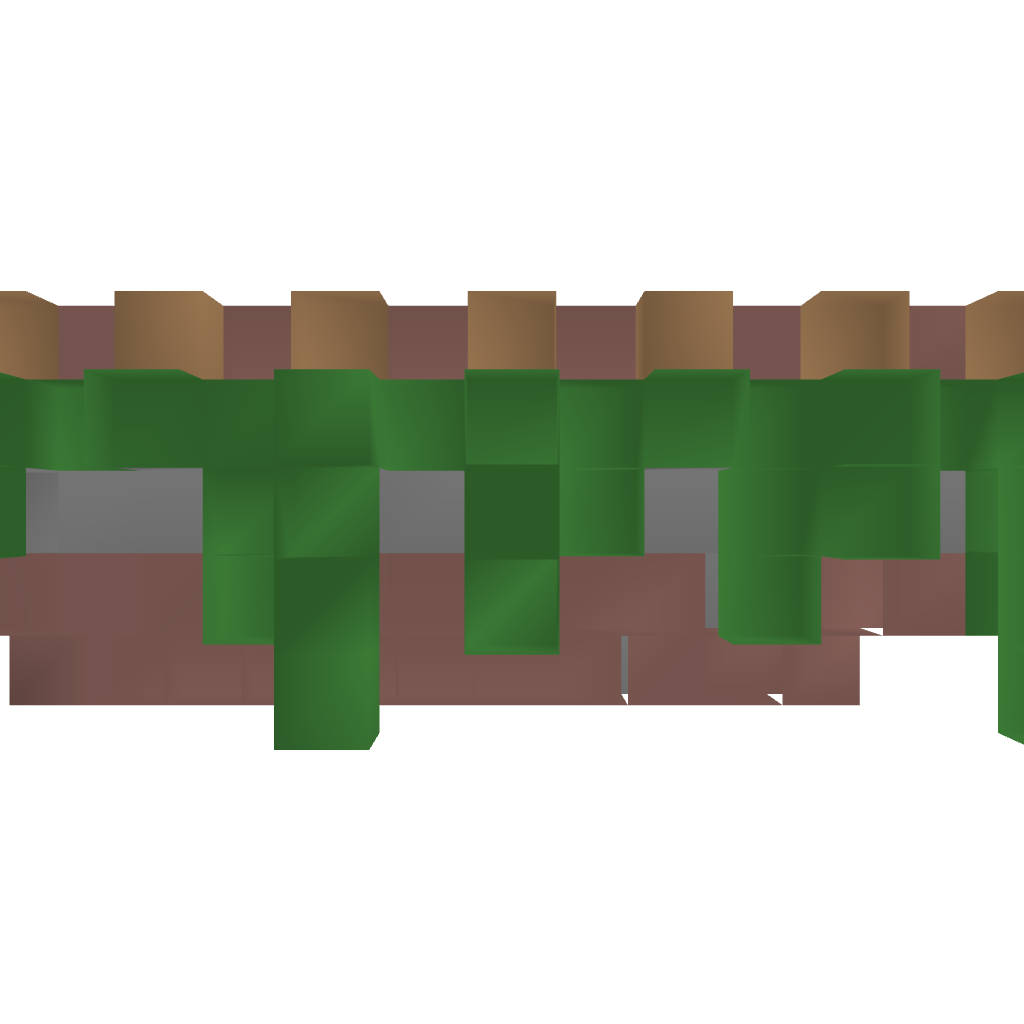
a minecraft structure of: Ancient Skyway Modified with sewer(Corner) bad low quality